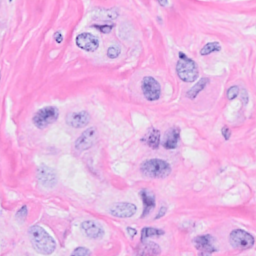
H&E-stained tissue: Breast